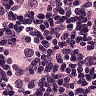
Metastatic tissue present: yes